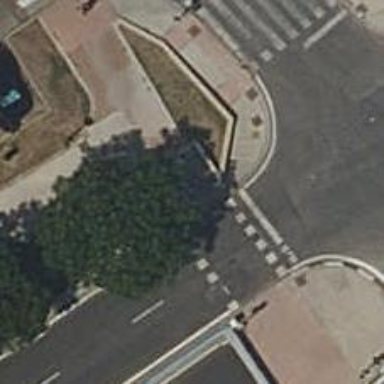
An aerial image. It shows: Road with steps.